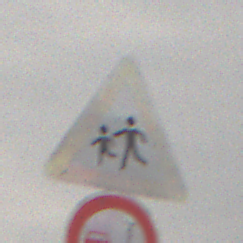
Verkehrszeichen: KinderRechts
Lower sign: VerbotUeberholenEinspurigeFahrzeuge
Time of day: MorningAfternoon
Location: Outdoor (Nature)
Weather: Overcast
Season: Winter
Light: Natural